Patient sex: M
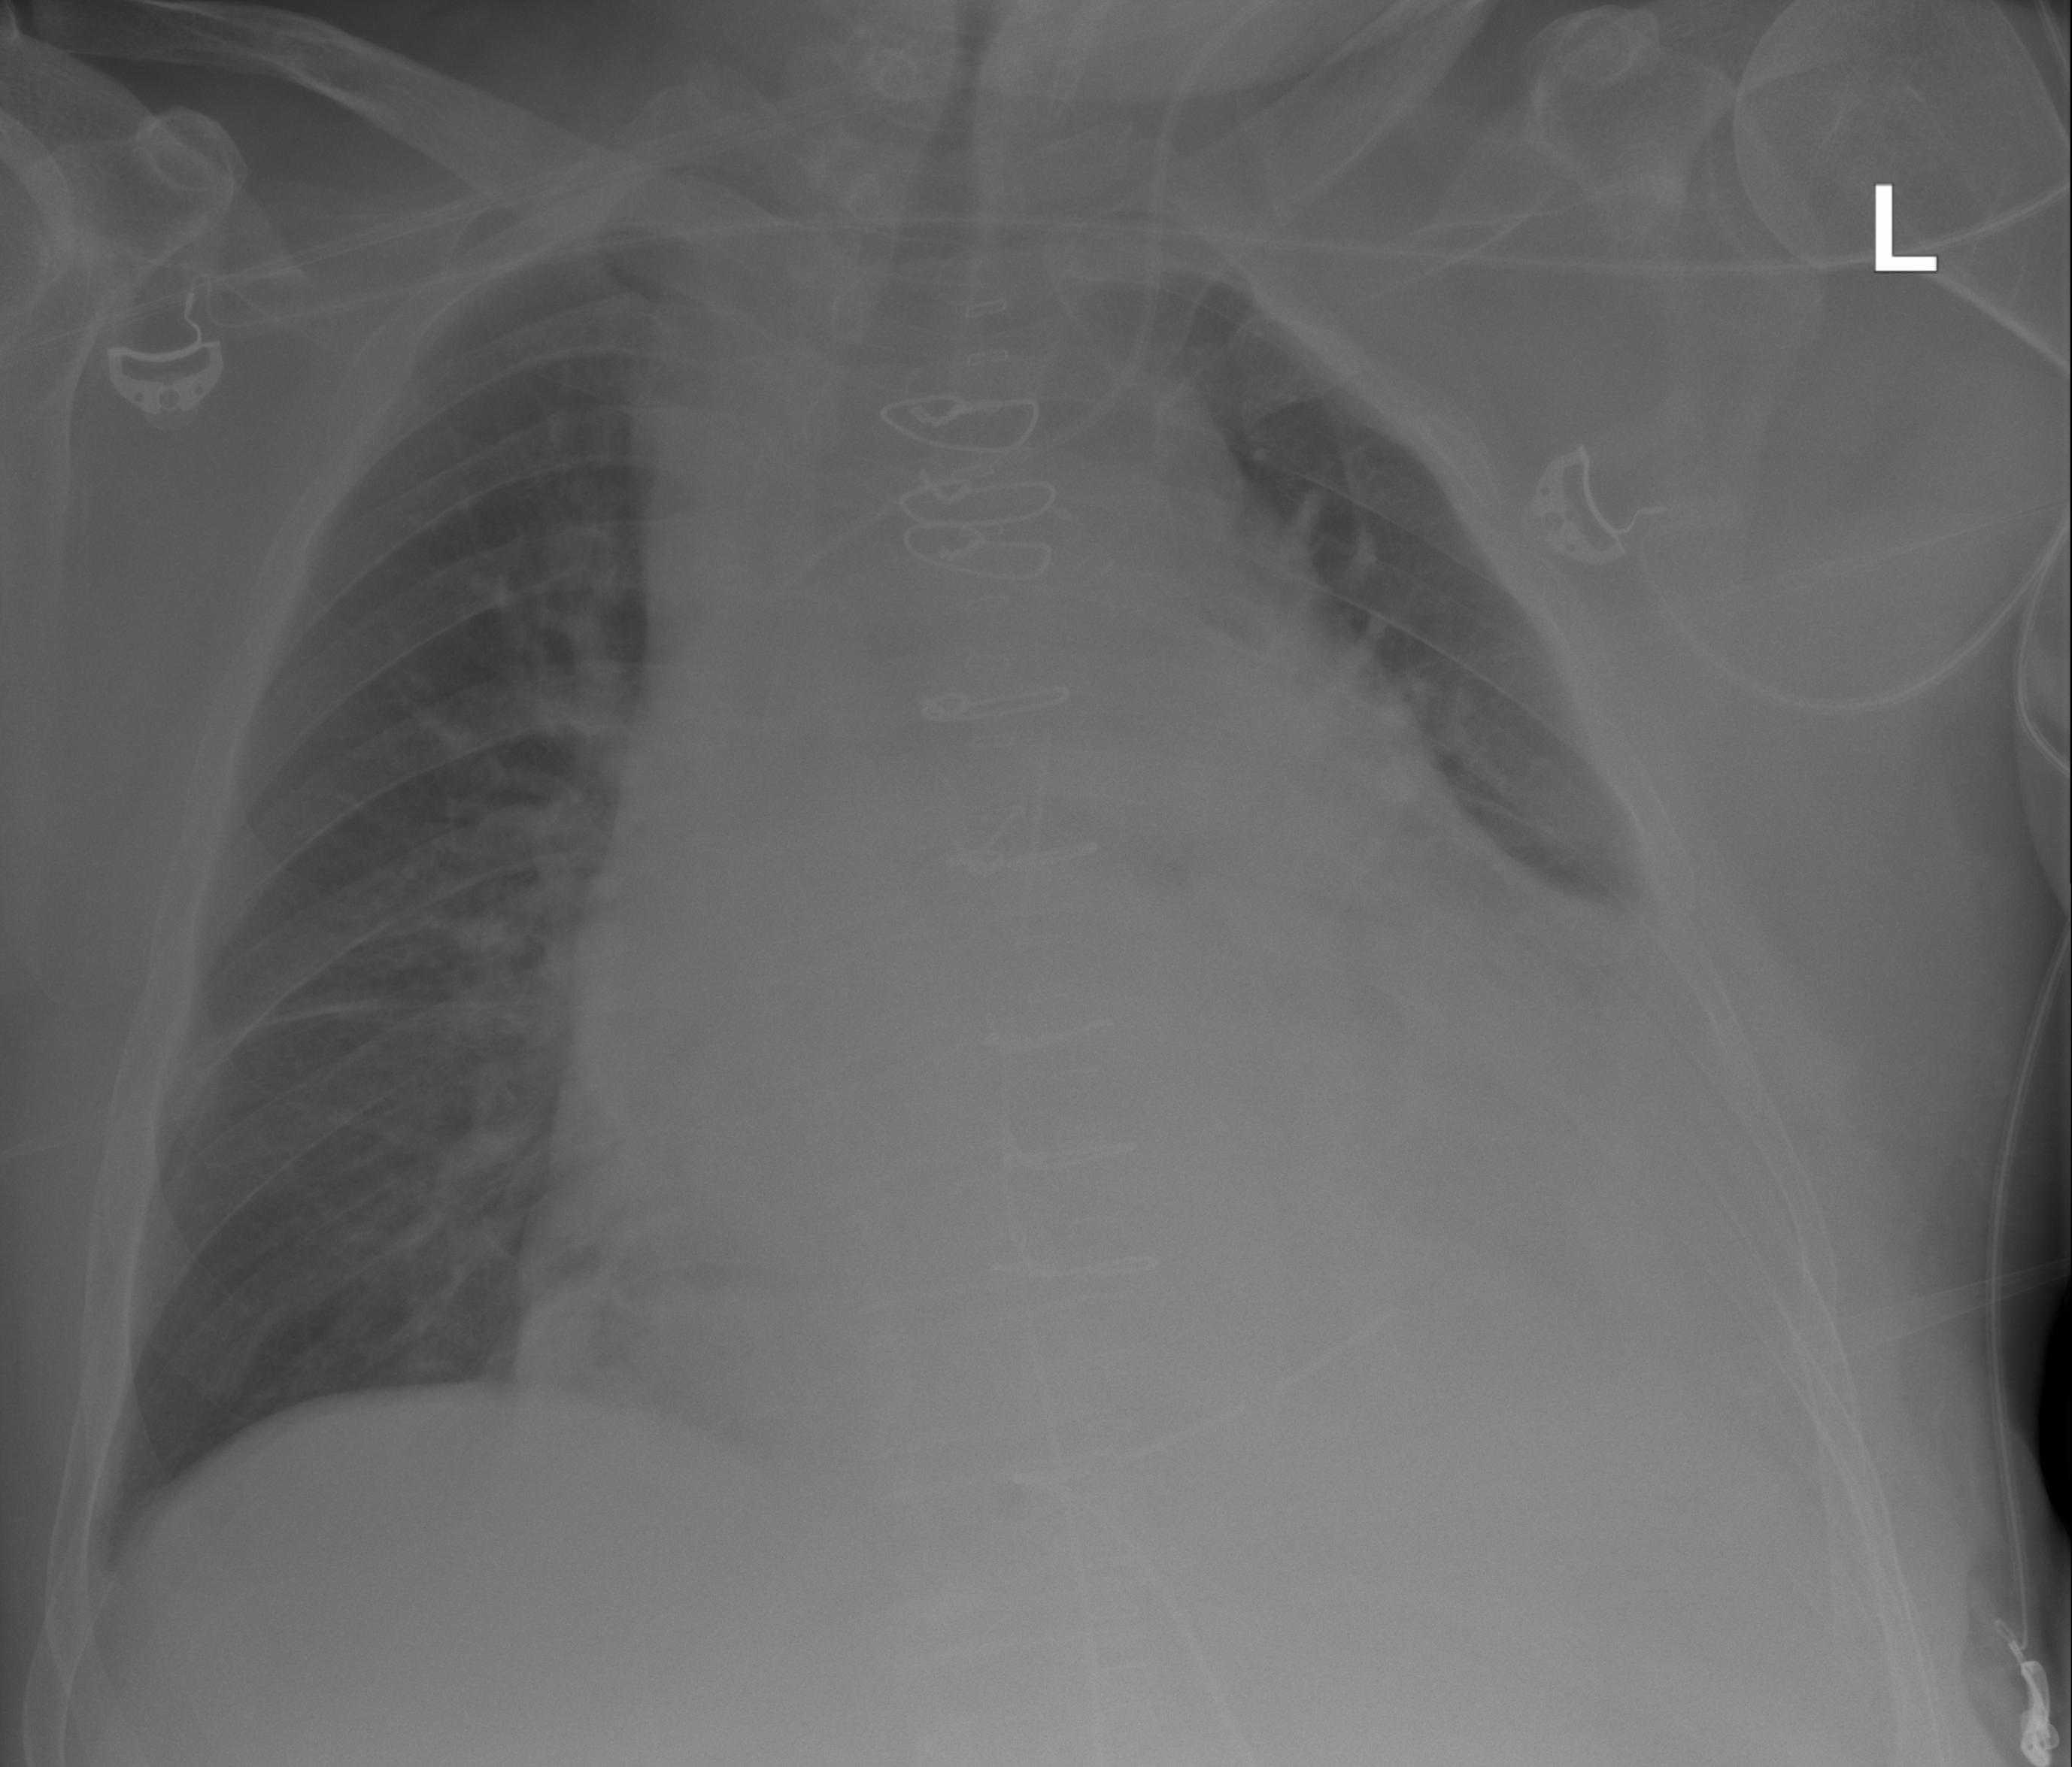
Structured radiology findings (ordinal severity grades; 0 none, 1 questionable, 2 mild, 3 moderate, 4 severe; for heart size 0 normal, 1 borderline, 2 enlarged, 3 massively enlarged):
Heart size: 3
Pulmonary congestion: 0
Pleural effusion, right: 2
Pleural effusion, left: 3
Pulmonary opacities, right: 0
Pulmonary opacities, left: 0
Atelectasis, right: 2
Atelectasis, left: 2